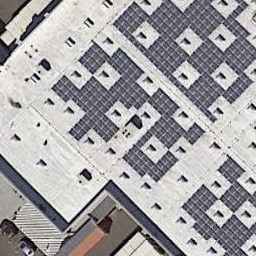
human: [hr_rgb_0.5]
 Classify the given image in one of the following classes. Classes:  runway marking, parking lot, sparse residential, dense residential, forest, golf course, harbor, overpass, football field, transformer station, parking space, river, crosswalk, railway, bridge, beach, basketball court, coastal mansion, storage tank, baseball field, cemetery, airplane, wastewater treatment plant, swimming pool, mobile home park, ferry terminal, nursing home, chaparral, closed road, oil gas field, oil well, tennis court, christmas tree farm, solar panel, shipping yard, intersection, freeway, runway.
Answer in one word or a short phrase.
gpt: solar panel